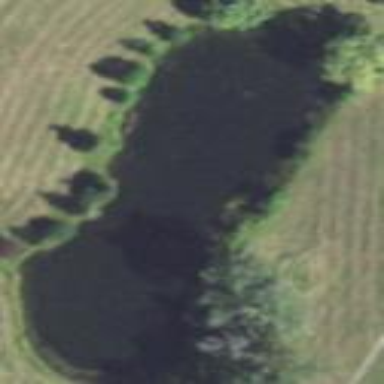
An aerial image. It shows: Peaceful pond surrounded by nature.